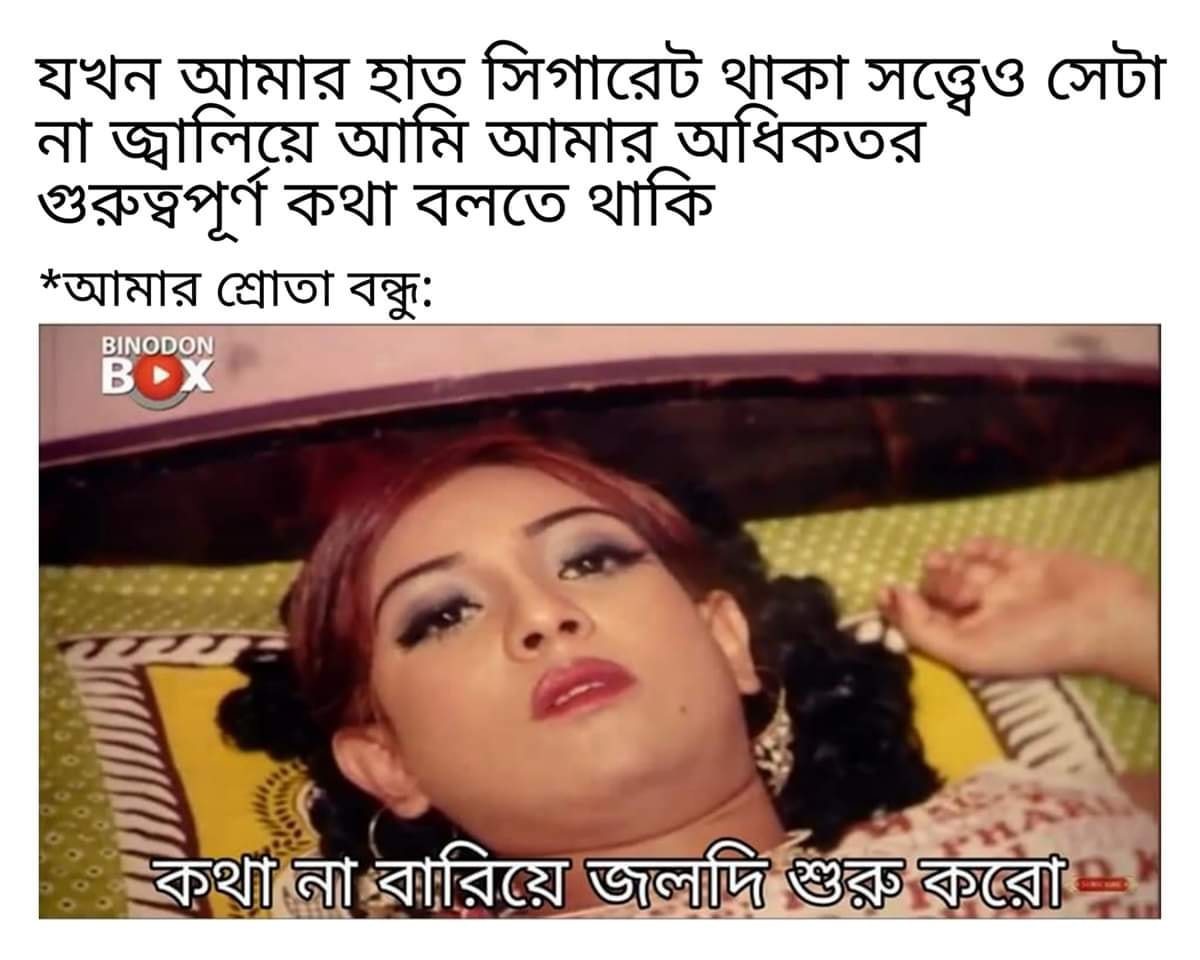
Caption: যখন আমার হাত সিগারেট থাকা সত্ত্বেও সেটা না জালিয়ে আমি আমার অধিকতর গুরুত্বপূর্ণ কথা বলতে থাকি     *আমার শ্রোতা বন্ধুঃ     কথা না বারিয়ে জলদি শুরু করো
Label: hate